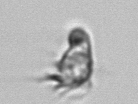
Label: Paratontonia_gracillima